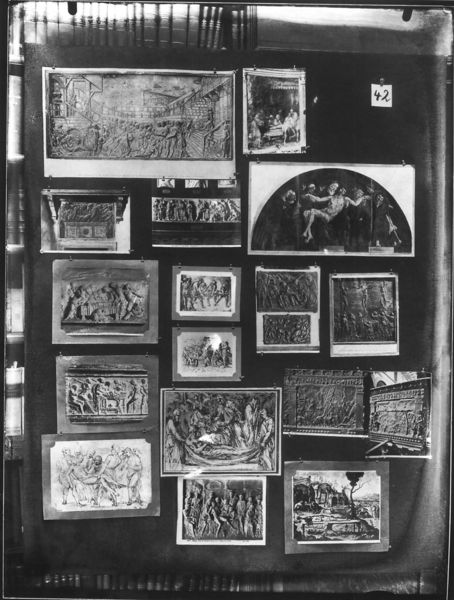
Titel: Mnemosyne (Bilderatlas, Fotos der Tafeln)
Künstler: Aby Warburg
Institution: London, The Warburg Institute Archive ©
Schlagwörter: gemälde, weiß, menschen, schwarz, zeichnung, wand, rahmen, bild, relief, bilder, bücher, fotos, bogen, foto, fotografie, photographie, schwarzweiß, photo, kreuzabnahme, sammlung, reliefs, zeichnungen, verbindungen, lünette, fotografei, atlas, passion, reliquiar, bildtafel, system, kunstwerke, warburg, aby warburg, waburg, aby, mnemosyne, landschafrt, assoziationen, 42, biild, bildtafe, bildteil, bilddteil, reliquienschreiin, aufnahmenren